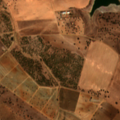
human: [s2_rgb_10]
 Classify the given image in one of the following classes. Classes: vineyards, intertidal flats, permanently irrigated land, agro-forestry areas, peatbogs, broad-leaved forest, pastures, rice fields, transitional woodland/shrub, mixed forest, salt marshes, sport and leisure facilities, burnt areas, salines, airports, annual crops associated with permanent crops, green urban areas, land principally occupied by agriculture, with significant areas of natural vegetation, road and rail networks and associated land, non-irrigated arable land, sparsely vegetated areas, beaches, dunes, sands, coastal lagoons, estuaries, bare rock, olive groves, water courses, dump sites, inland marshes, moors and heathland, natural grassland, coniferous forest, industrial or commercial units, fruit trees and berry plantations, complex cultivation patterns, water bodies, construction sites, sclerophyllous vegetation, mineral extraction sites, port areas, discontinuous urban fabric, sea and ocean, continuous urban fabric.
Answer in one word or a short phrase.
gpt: non-irrigated arable land, agro-forestry areas, transitional woodland/shrub, water bodies